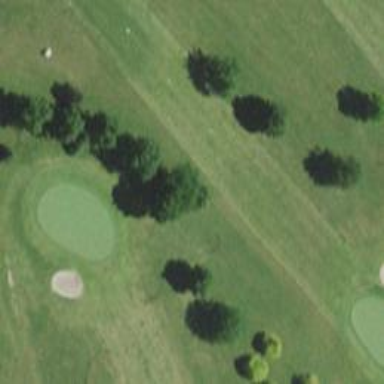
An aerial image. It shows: View of golf hole.